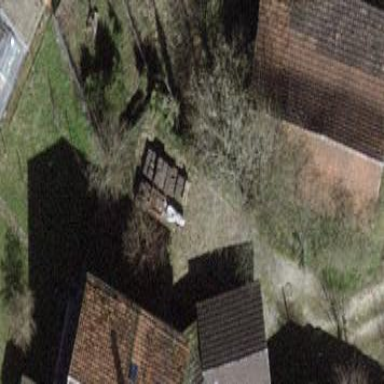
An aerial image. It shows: Rural barn.